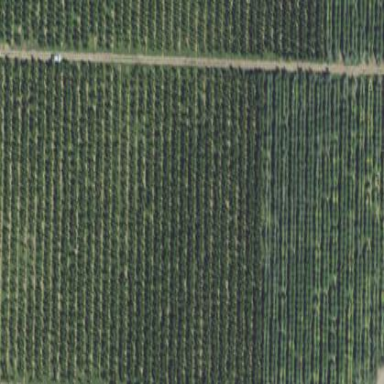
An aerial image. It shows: Orchard.